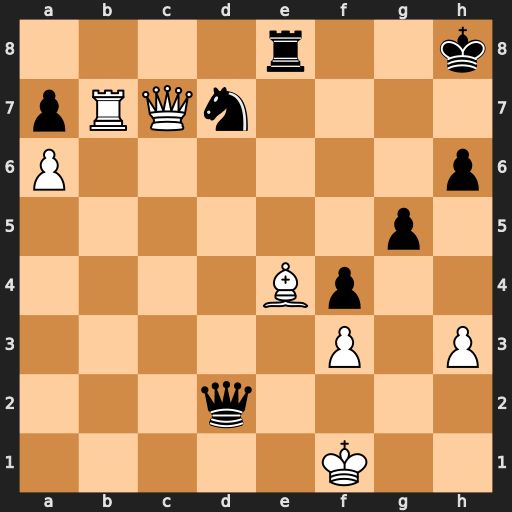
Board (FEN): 4r2k/pRQn4/P6p/6p1/4Bp2/5P1P/3q4/5K2
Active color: w
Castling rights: -
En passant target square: -
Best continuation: Qxd7 Qxd7 Rxd7